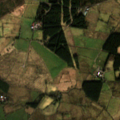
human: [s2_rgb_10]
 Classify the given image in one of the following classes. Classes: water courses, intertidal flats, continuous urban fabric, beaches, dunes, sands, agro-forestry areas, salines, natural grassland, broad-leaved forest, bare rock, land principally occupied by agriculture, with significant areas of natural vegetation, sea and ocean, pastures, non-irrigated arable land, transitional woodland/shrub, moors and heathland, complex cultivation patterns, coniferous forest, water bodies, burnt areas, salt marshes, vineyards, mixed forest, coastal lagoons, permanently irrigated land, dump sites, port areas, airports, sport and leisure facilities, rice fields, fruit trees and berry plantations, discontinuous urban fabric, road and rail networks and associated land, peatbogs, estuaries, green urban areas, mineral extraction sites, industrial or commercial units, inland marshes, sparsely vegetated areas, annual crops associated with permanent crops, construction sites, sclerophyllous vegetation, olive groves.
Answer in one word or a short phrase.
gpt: pastures, land principally occupied by agriculture, with significant areas of natural vegetation, coniferous forest